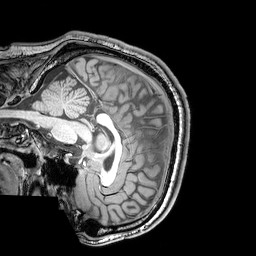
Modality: T1w
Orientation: sagittal
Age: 25
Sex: male
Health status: healthy
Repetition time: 0.081 s
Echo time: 0.037 s